Question: How to Create iOS Table View like this??
When it scrolls, the background of the table view is static, so I think the table is made transparent, but how to create those horizontal separators??

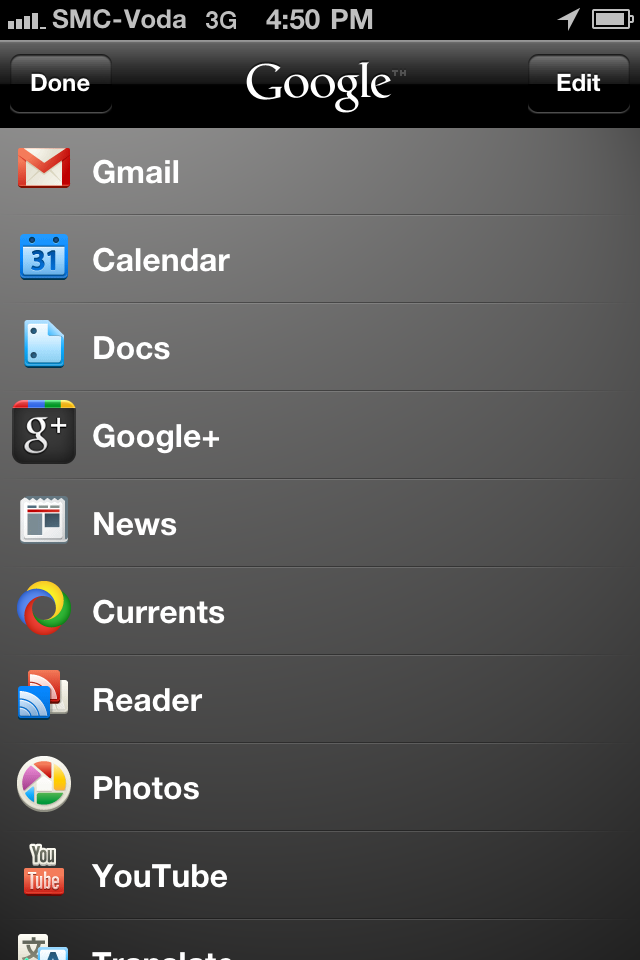
Answer: You can add the horizontal separators to your cell background image. You can have a small image 1 pixel of height and the width of your cell, or even try to repeat it horizontally.
You can also add a line to the background view of your cell, instead of an image. See this thread for example to know how to add a line to a UIVIew: <URL>.
The important point is that you can probably achieve this by changing the background of the cell itself.